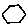
Label: hexagon